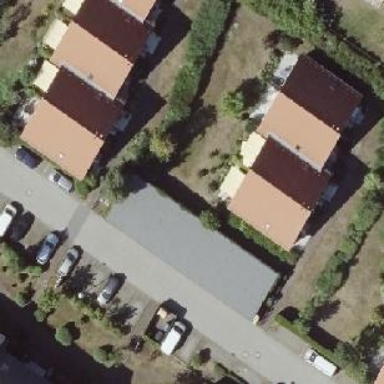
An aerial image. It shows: Carport with grass paver surface.